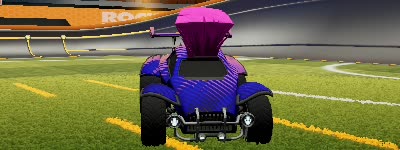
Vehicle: octane